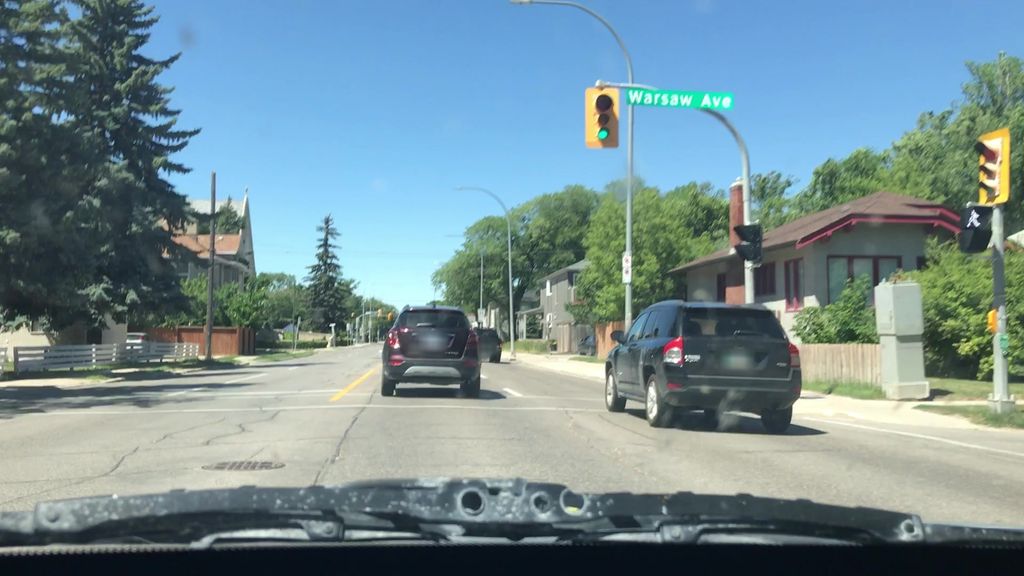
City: winnipeg